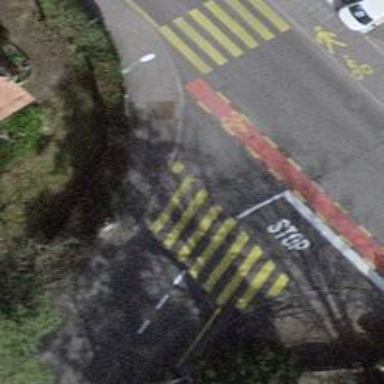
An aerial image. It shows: Zebra crossing for pedestrians.